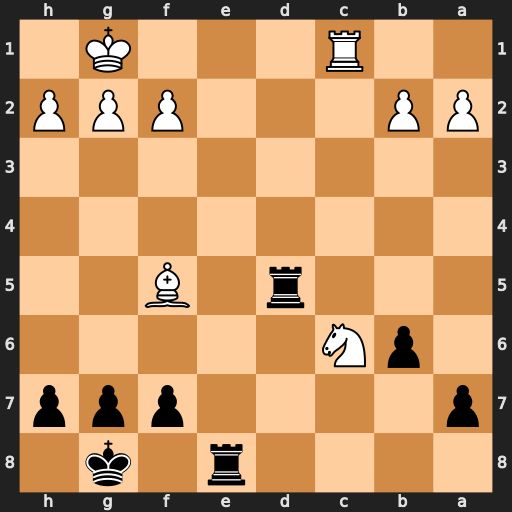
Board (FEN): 4r1k1/p4ppp/1pN5/3r1B2/8/8/PP3PPP/2R3K1
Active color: b
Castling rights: -
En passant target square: -
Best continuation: Rc5 Rb1 Rxf5